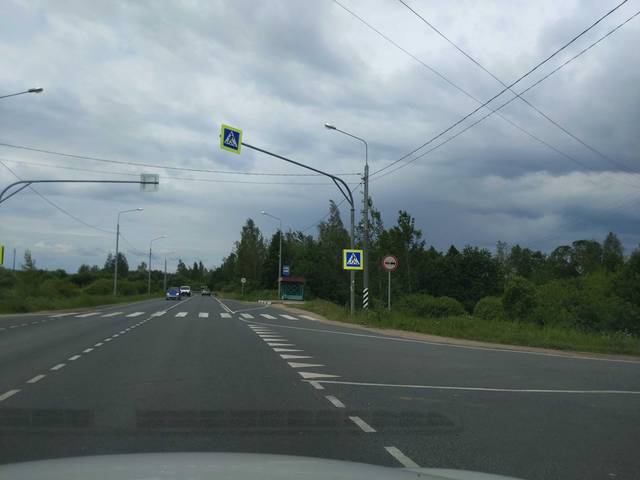
Region: Russia
Coordinates: 56.696, 37.181